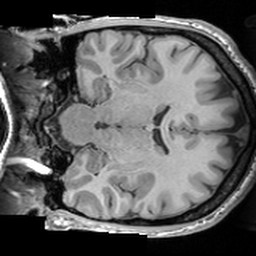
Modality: T1w
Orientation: coronal
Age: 26
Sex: male
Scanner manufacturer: siemens
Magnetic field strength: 3 T
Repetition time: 1.63 s
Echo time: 0.00311 s